Question: just a simple question: How to make the single-line notification that will disappear after a short time.
Just like Whatsapp's:

My current notification code is still very basic:
'''
Intent intent = new Intent("com.example.MyChat");
PendingIntent pIntent = PendingIntent.getActivity(context, 0, intent, 0);
Notification notification = new Notification.Builder(context)
.setContentTitle("New message from " + name)
.setContentText(message)
.setSmallIcon(R.drawable.ic_launcher).setContentIntent(pIntent)
.getNotification();
notification.defaults |= Notification.DEFAULT_SOUND;
NotificationManager notificationManager = (NotificationManager) context
.getSystemService(context.NOTIFICATION_SERVICE);
notificationManager.notify(0, notification);
'''
Thanks
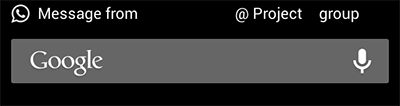
Answer: This is called the "ticker" and it is shown briefly by the status bar if you set the 'tickerText' property of your Notification.
See <URL>.